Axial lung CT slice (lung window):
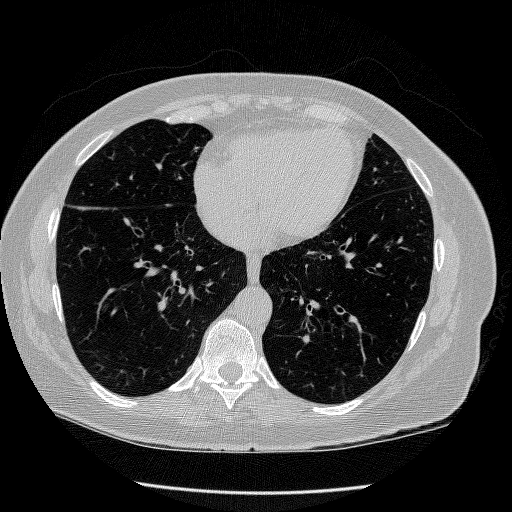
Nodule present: no